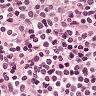
Metastatic tissue present: no